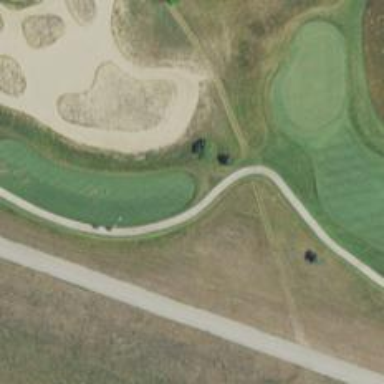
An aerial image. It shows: Golf tee.